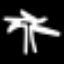
Label: palm tree